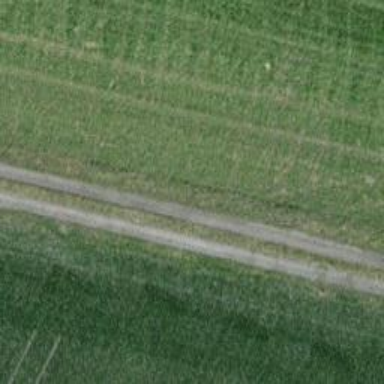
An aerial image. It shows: Track with grade 2 gravel surface.